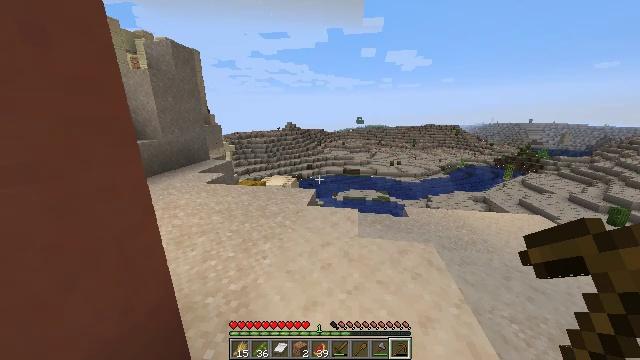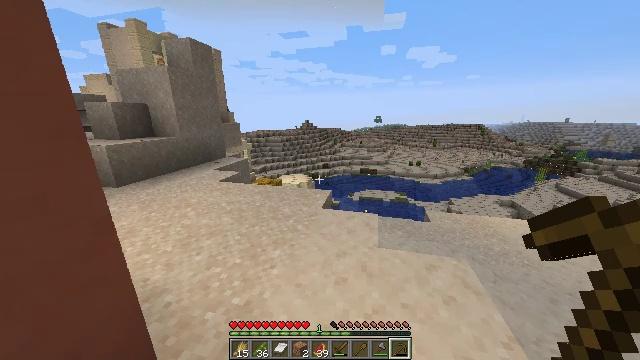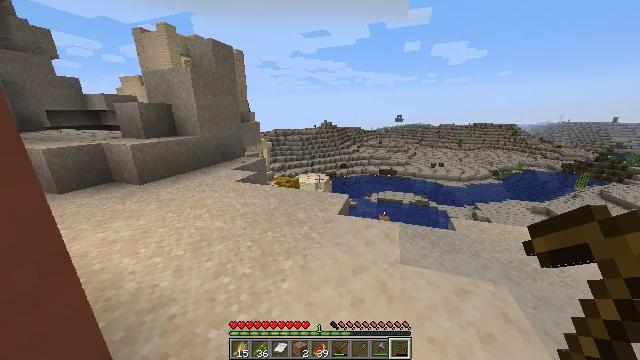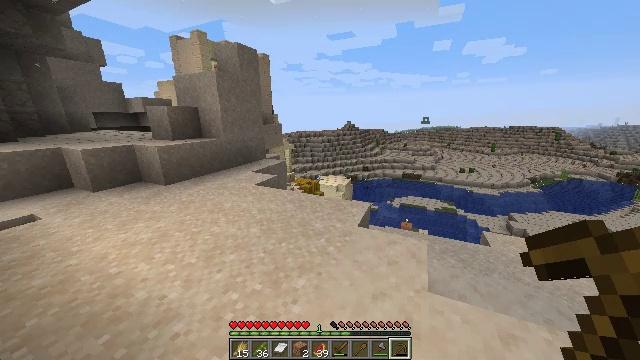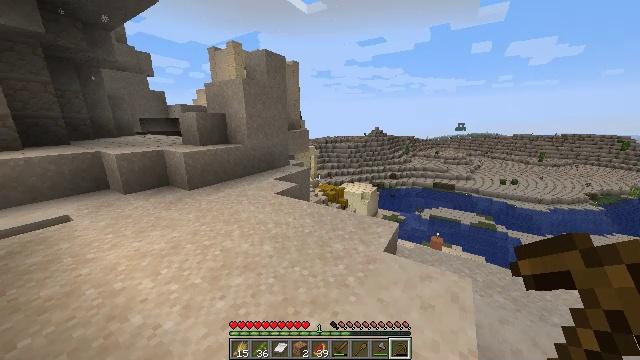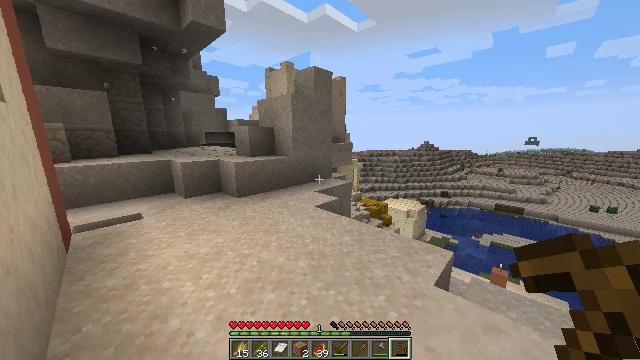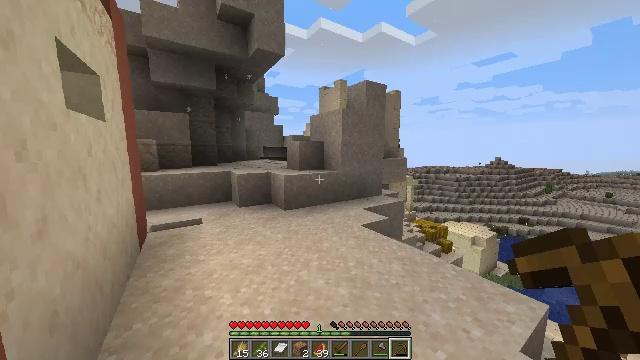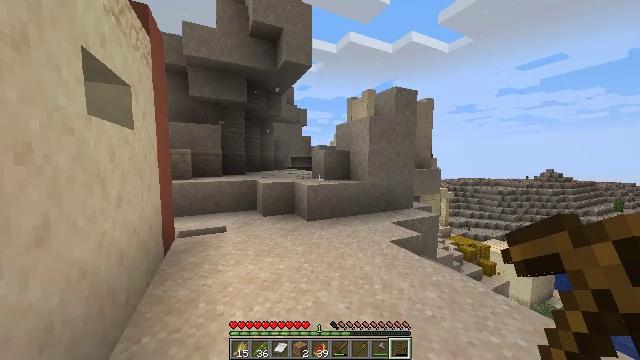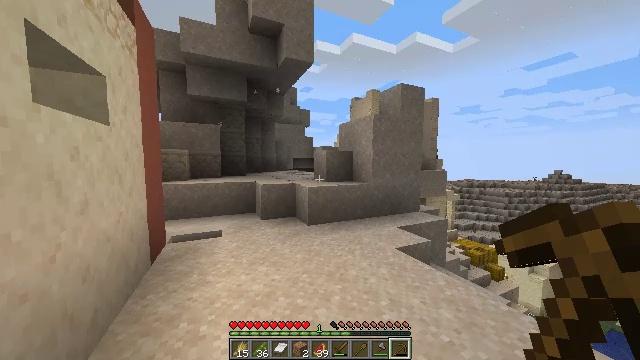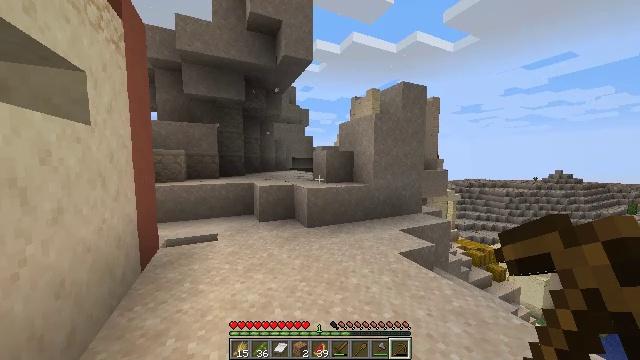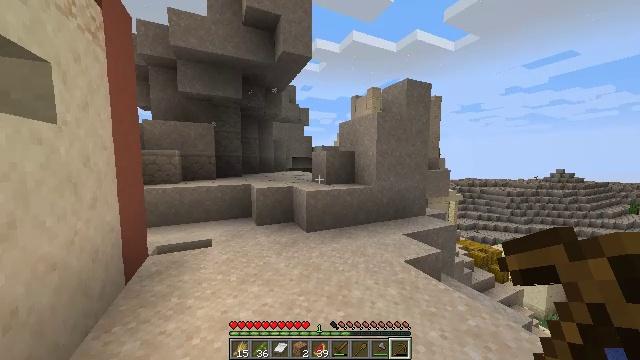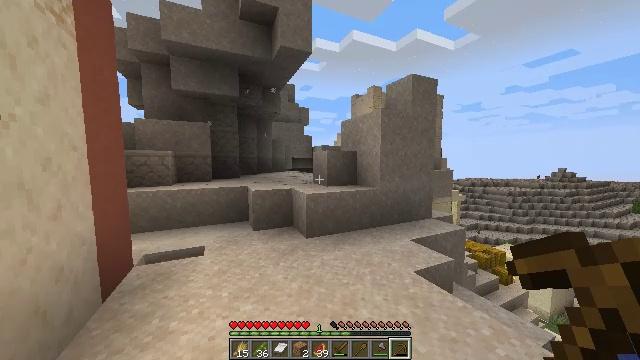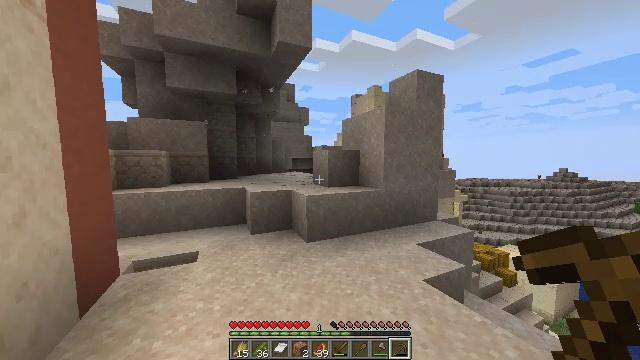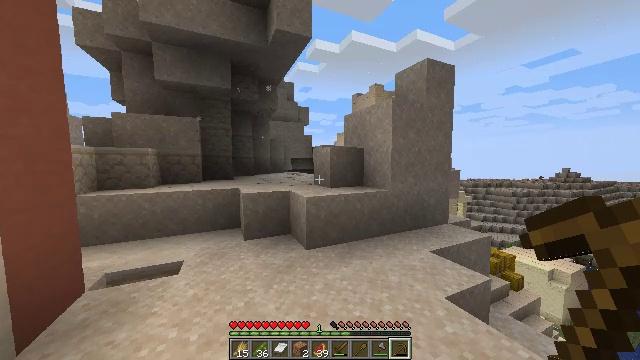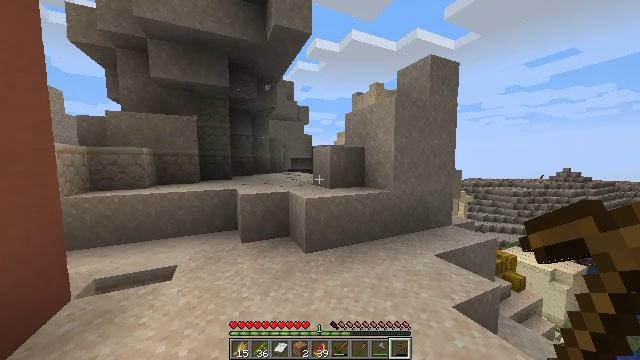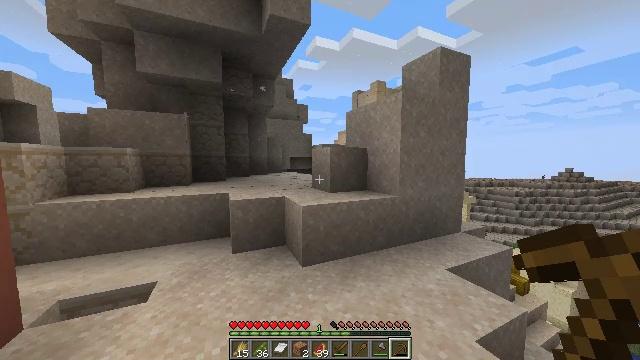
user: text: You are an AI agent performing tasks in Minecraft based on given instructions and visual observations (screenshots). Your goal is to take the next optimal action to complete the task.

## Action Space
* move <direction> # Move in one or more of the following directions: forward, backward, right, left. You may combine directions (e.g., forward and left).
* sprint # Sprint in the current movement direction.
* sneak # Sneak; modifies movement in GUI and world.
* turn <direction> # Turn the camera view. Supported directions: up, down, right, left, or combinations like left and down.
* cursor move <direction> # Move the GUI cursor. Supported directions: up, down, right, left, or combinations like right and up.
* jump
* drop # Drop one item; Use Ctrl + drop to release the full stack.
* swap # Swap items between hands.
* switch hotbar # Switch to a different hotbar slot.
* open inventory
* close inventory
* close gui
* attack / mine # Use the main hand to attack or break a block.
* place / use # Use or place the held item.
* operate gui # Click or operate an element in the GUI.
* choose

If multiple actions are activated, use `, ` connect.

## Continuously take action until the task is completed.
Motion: motion action
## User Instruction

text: Break the sandstone slab.
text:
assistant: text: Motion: move forward, sprint, turn left
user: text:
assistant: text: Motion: move forward, turn left
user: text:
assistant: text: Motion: move forward, turn left
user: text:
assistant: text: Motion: move forward, turn left and up
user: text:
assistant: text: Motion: move forward, sprint, turn left and up
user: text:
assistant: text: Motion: move forward, sprint, turn left and up
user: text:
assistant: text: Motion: move forward, sprint, turn left and up
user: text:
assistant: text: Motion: move forward, sprint
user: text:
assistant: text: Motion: move forward
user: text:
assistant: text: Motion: move forward
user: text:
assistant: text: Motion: move forward
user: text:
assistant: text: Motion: move forward
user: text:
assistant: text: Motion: move forward, sprint
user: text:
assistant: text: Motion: move forward, sprint
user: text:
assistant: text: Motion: move forward, sprint
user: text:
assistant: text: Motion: move forward, turn right
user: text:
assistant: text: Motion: move forward, turn right and down
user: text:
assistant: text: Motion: move forward
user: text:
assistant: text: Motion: move forward, turn left
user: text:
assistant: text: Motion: move forward, turn left
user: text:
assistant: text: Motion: move forward, turn left
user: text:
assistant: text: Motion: move forward, sprint
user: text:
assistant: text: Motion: move forward, sprint, jump
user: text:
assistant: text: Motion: move forward, sprint, jump
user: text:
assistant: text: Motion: move forward, turn left, jump
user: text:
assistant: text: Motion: move forward, turn left, jump
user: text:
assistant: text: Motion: move forward, turn left, jump
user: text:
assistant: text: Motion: move forward, turn left, jump
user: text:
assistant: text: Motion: move forward, jump
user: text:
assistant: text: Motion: move forward, jump